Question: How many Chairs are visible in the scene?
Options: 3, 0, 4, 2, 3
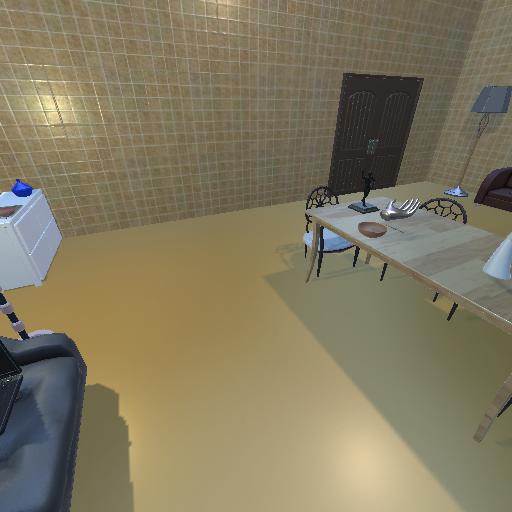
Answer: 3